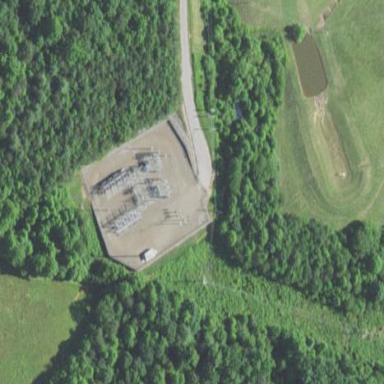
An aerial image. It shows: Outdoor distribution substation protected by fence.